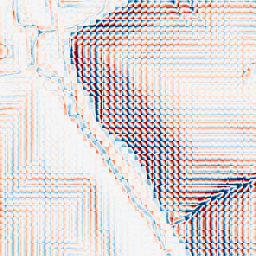
Category: wavelet
Decomposition family: wavelet_dwt
Decomposition parameters: wavelet: haar
level: 3
Upsampling method: quadratic
Upsampling parameters: scale: 8
Upsampling scale: 8